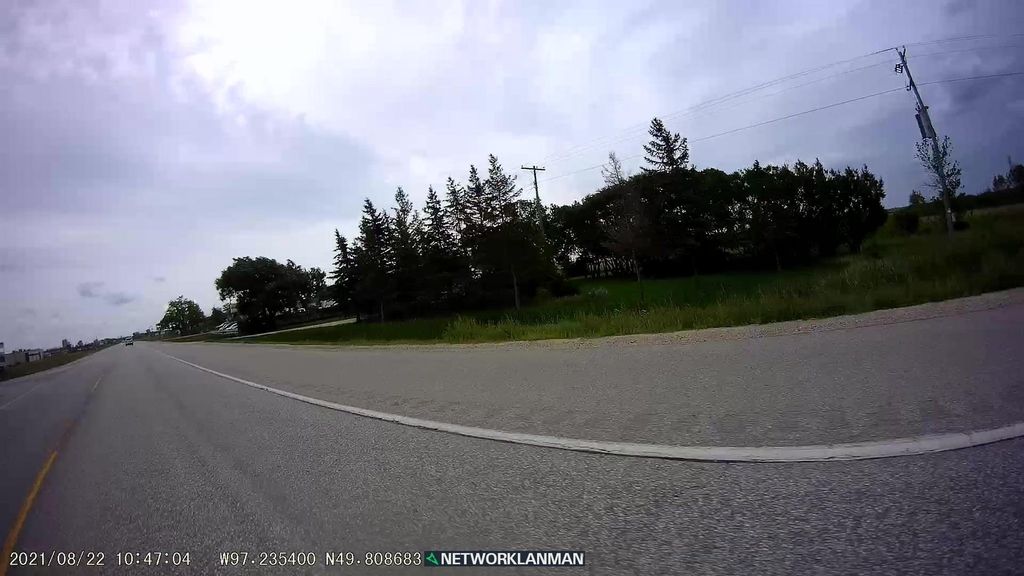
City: winnipeg